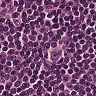
Metastatic tissue present: no